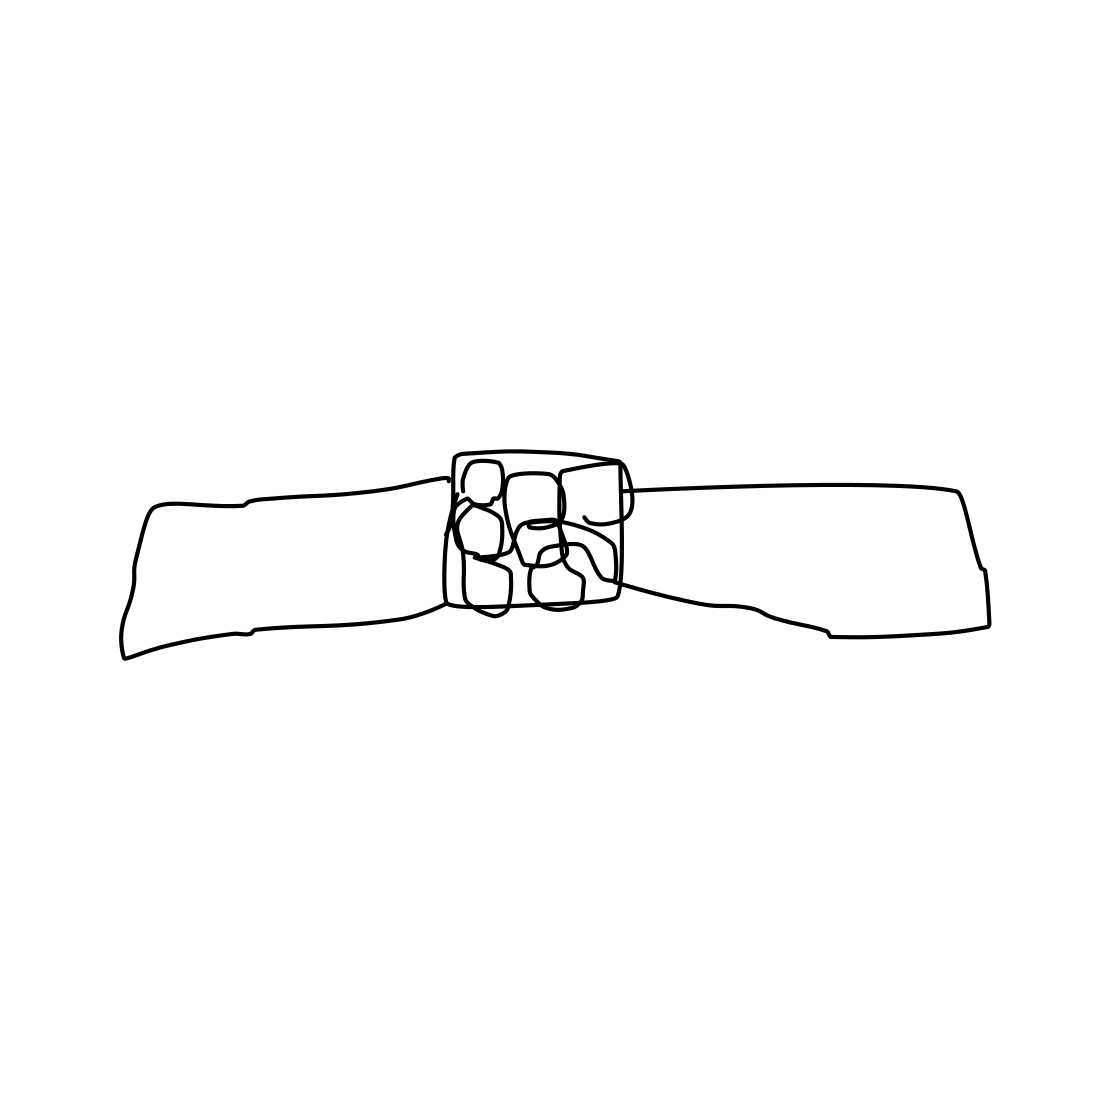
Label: satellite